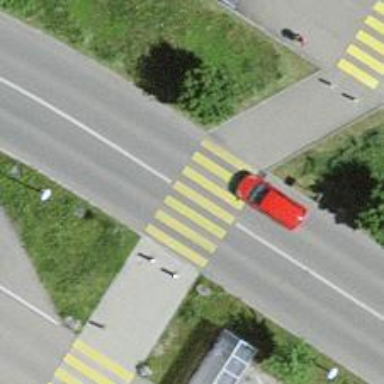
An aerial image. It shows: Uncontrolled zebra crossing.